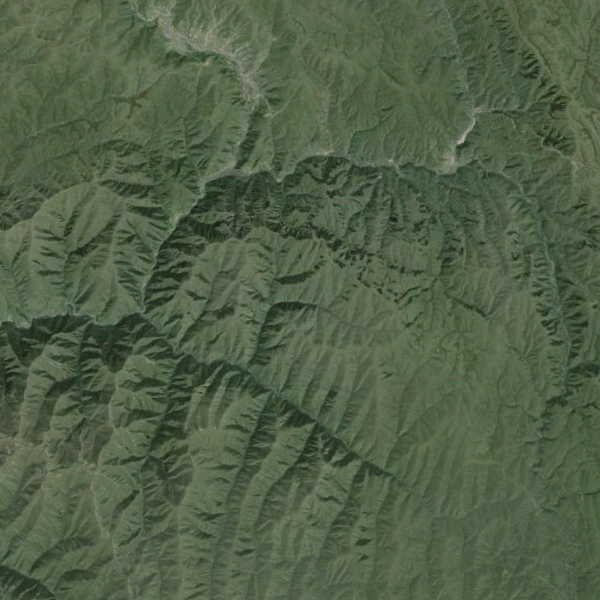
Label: Mountain